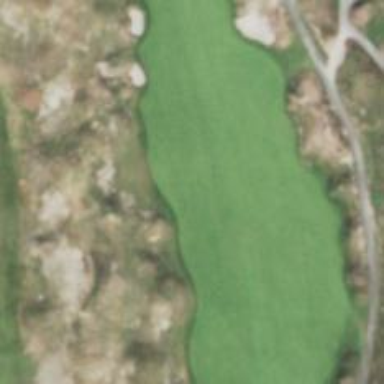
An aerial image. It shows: Golf hole.